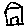
Label: house